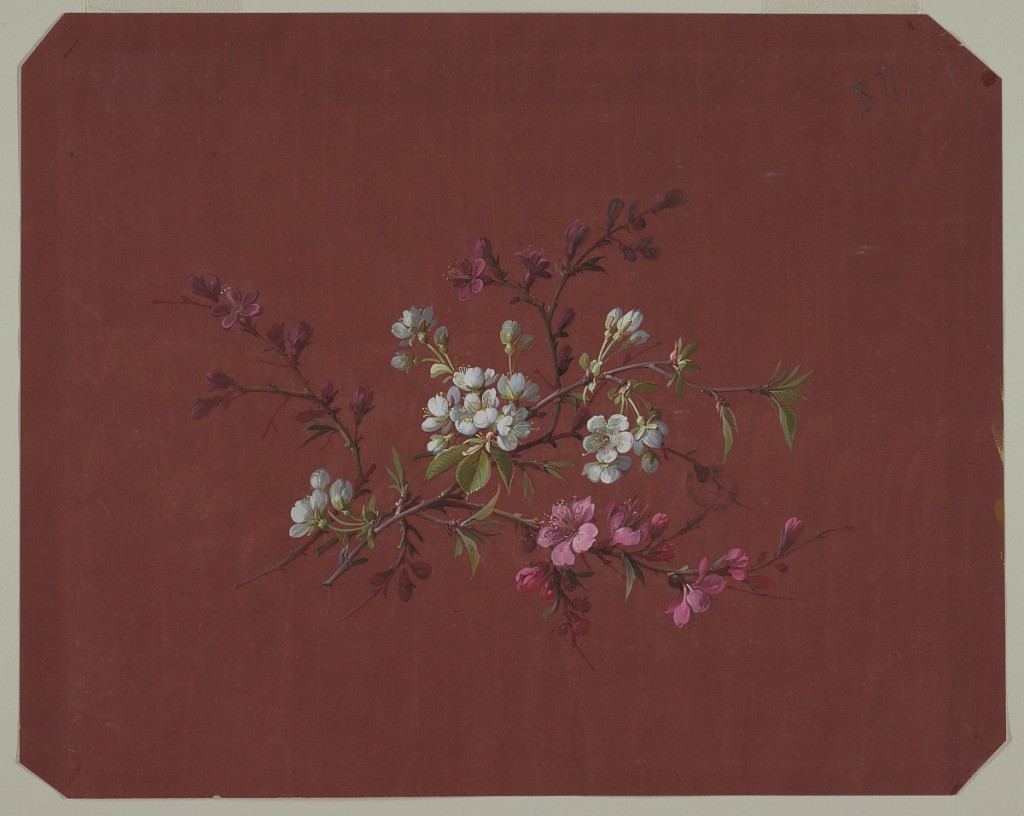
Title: Design for Wallpaper and Textiles: Flowers
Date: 19th century
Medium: Brush and gouache on brown paper
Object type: Drawing
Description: Two branches with flowers and foliage at center of page on rust-colored ground. Branches diagonal with tops facing right. Branch in foreground has white flowers, one in background has pink flowers.